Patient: sex M, age 51
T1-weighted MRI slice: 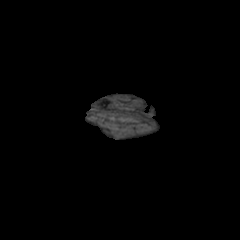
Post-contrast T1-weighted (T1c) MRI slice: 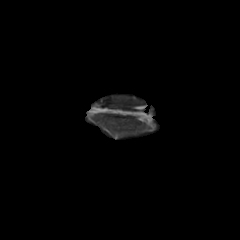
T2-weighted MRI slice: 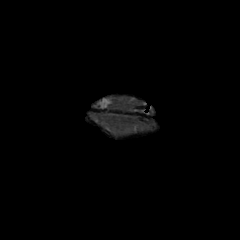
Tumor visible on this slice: no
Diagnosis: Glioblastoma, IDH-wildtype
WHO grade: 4